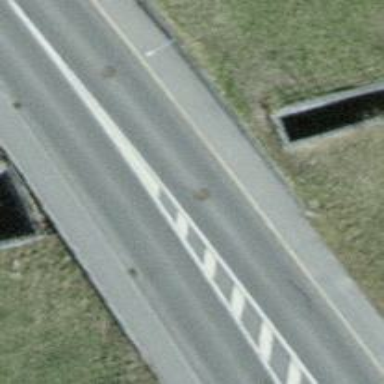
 featuring asphalt surface. The sidewalk on the right also has asphalt surface."